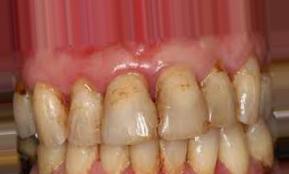
Condition: Tooth Discoloration